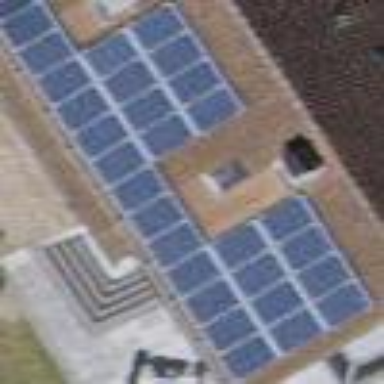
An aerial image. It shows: Solar photovoltaic panel generating electricity through small installation.